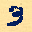
Label: 3